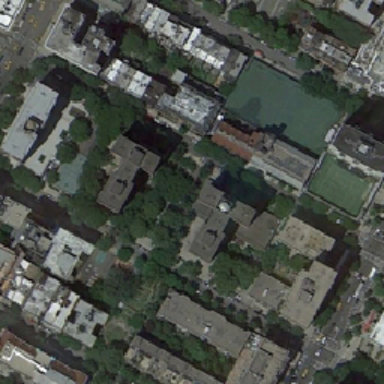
The school covers a wide area and is well equipped .